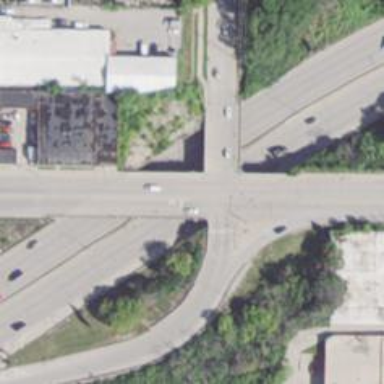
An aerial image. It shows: Tertiary road with separate cantilever bridge and sidewalk.